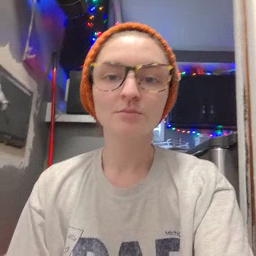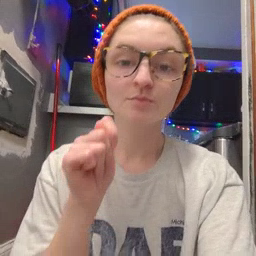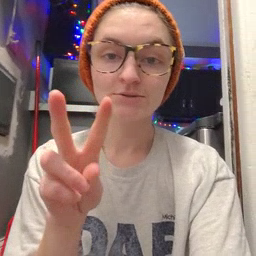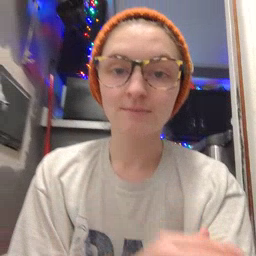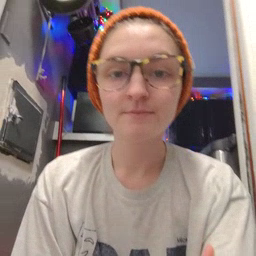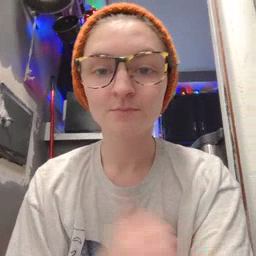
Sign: TV